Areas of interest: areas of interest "Training Institution"
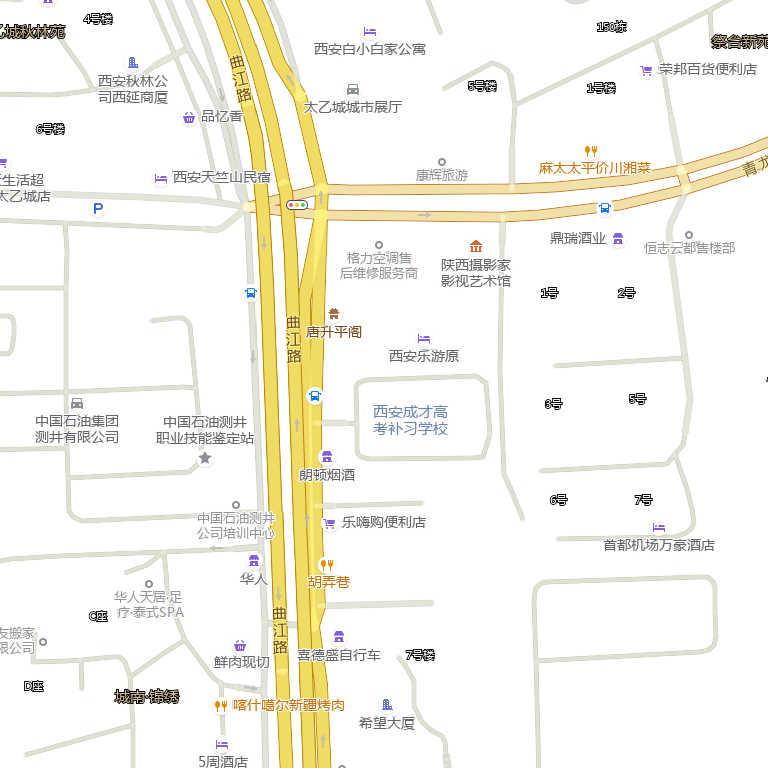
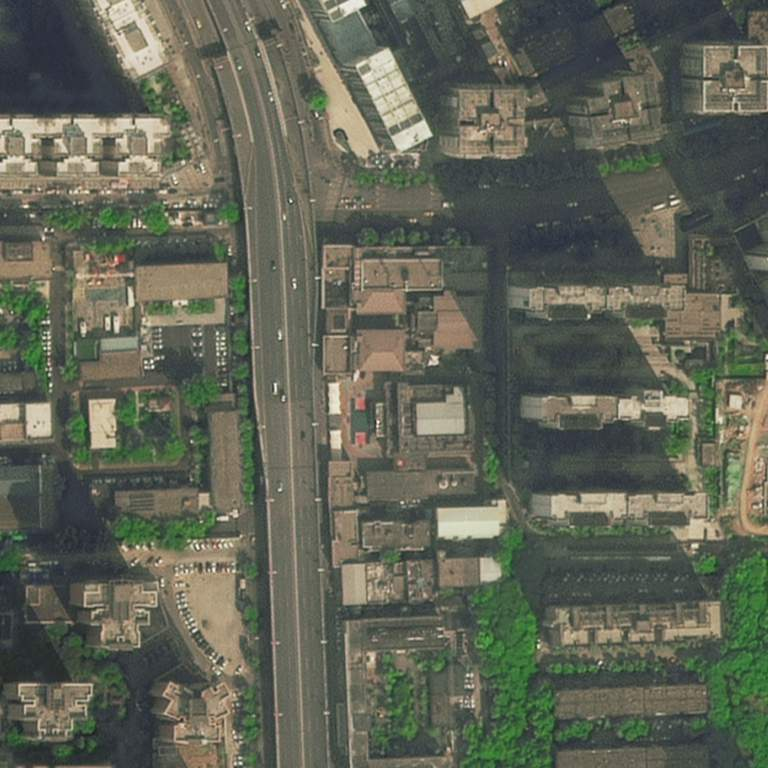